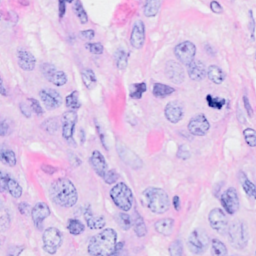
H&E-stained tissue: Breast